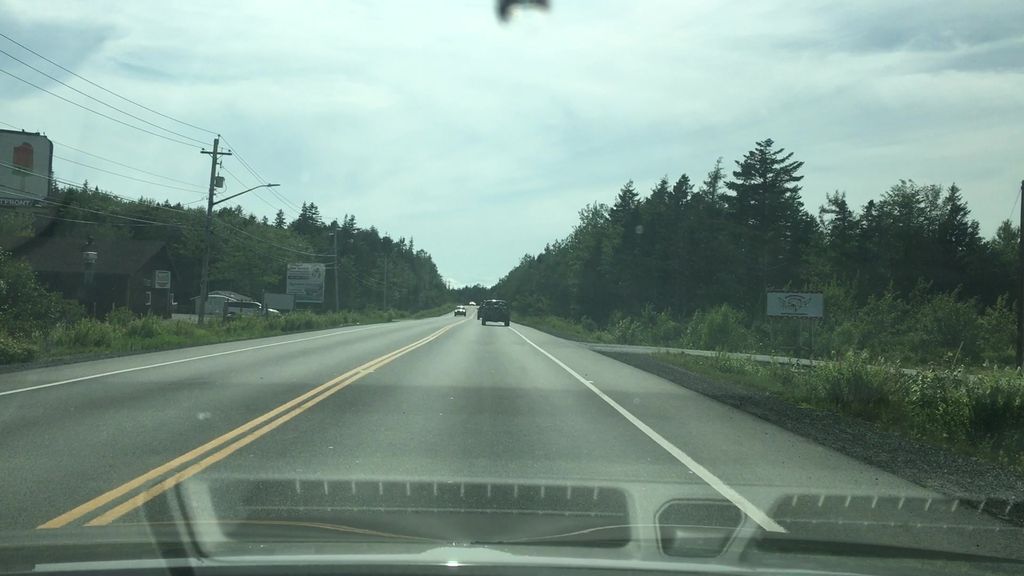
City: halifax